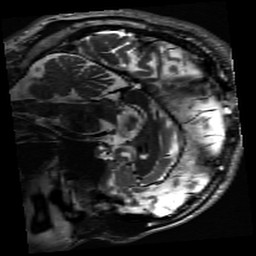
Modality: inplaneT2
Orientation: sagittal